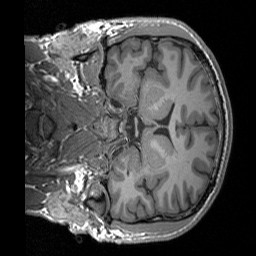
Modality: T1w
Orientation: coronal
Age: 22
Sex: male
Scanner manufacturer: siemens
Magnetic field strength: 3 T
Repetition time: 1.9 s
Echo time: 0.00252 s